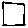
Label: square